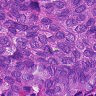
Metastatic tissue present: yes